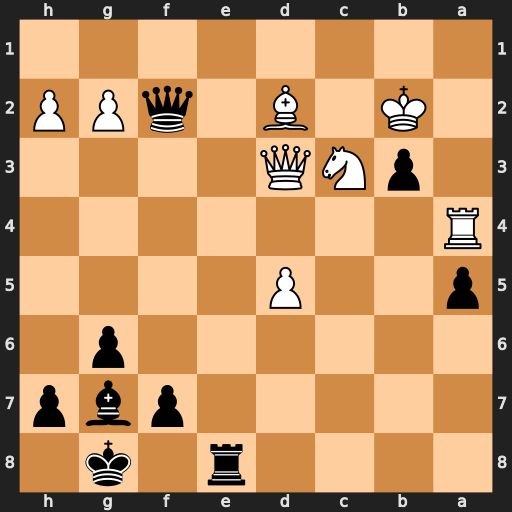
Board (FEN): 4r1k1/5pbp/6p1/p2P4/R7/1pNQ4/1K1B1qPP/8
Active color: b
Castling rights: -
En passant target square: -
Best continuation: Re2 Kxb3 Rxd2